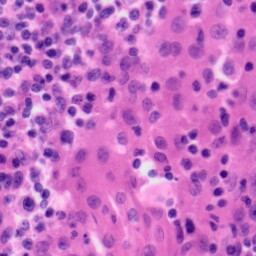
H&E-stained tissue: Tonsil